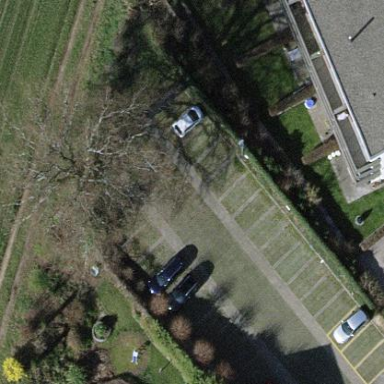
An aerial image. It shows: Parking area with cobblestone surface.